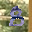
Label: 8